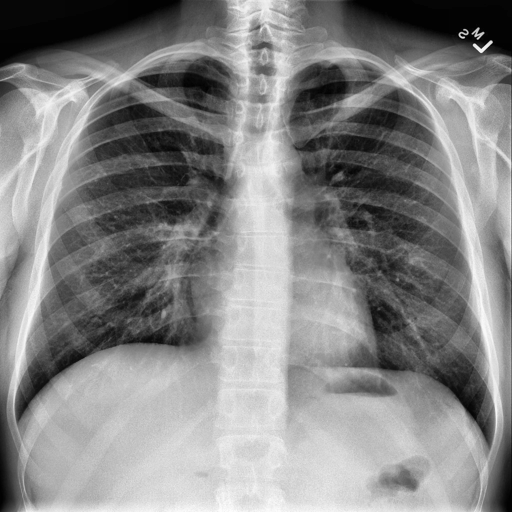
Finding: NORMAL